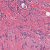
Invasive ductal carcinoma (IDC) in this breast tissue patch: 1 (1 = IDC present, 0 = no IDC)